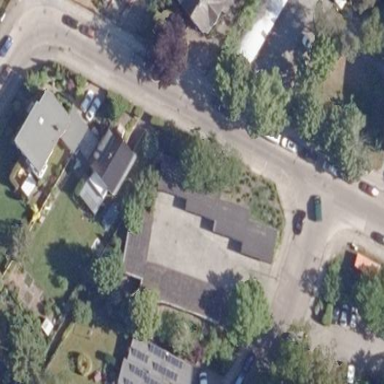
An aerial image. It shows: Garage with flat roof.